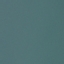
Land use / land cover: SeaLake